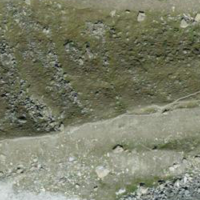
EUNIS habitat code: 26
Species observed at this site:
Chamaenerion dodonaei
Aster alpinus
Euphrasia alpina